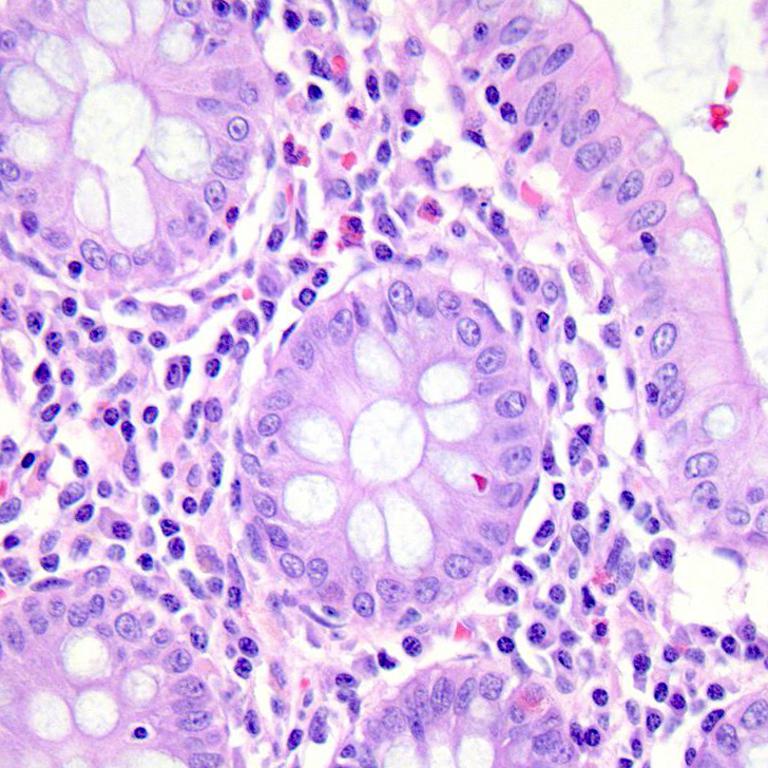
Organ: colon
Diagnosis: benign